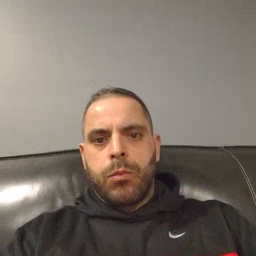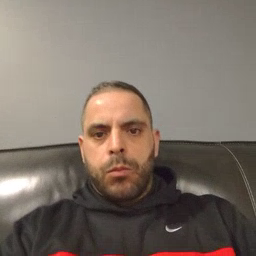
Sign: frenchfries